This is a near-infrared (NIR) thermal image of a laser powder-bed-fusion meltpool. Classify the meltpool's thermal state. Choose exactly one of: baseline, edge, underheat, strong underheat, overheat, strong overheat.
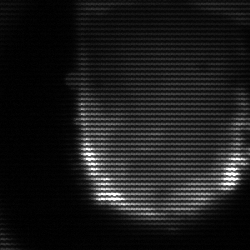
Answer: baseline